Question: Whenever I tried running the code below it but it just doesn't seem to work. I am really new to all of this.
'''
import discord
from discord.ext import commands
import json
client = commands.Bot(command_prefix='')
class lvls(commands.Cog):
def __init__(self, bot):
self.bot = bot
@commands.Cog.listener
async def on_member_join(self, member):
with open(r"C:\Users\Frank\Desktop\BOTZS\test.py", 'r') as f:
users = json.load(f)
await update_data(users, member)
with open('LvlUP.json', 'w') as f:
json.dump(users, f)
@commands.Cog.listener()
async def on_message(self, message):
if message.author.bot == False:
with open('LvlUP.json', 'r') as f:
users = json.load(f)
await update_data(users, message.author)
await add_experience(users, message.author, 5)
await level_up(users, message.author, message)
with open('LvlUP.json', 'w') as f:
json.dump(users, f)
async def update_data(self, users, user):
if not f'{user.id}' in users:
users[f'{user.id}'] = {}
users[f'{user.id}']['experience'] = 0
users[f'{user.id}']['level'] = 1
async def add_experience(self, users, user, exp):
users[f'{user.id}']['experience'] += exp
async def level_up(self, users, user, message):
experience = users[f'{user.id}']['experience']
lvl_start = users[f'{user.id}']['level']
lvl_end = int(experience ** (1 / 4))
if lvl_start < lvl_end:
embed = discord.Embed(title="**LEVEL UP!**",
description=f'{user.mention} has leveled up to level {lvl_end}! 🔥 'f'\n Soundwave Superior,{user.mention} Inferior ',
color=discord.Color.dark_red())
embed.set_thumbnail(url=user.avatar_url)
users[f'{user.id}']['level'] = lvl_end
await message.channel.send(embed=embed)
def setup(client):
client.add_cog(lvls(client))
'''

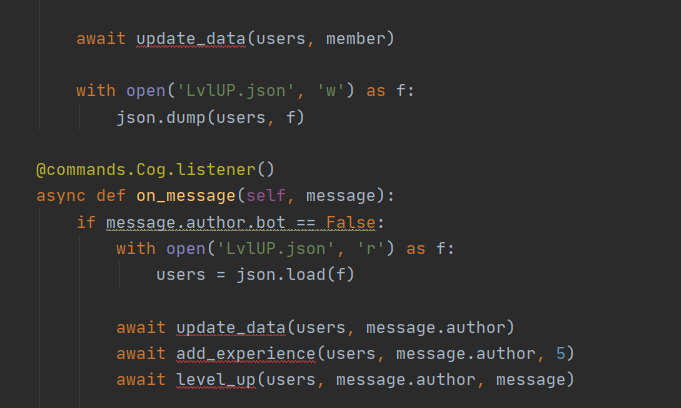
Answer: You need to add '()' for 'commands.Cog.listener':
'''
# Your code
@commands.Cog.listener()
async def on_member_join(self, member):
# Your code
'''
You need to setup client in the end of the file:
'''
# Your code
setup(client)
'''
And you need to run client after setup:
'''
# Your code
setup(client)
client.run('YOUR_TOKEN') # Set your token for the bot
'''
if you don't understand my comments:
'''
import discord
from discord.ext import commands
import json
client = commands.Bot(command_prefix='')
class lvls(commands.Cog):
def __init__(self, bot):
self.bot = bot
@commands.Cog.listener()
async def on_member_join(self, member):
with open(r"C:\Users\Frank\Desktop\BOTZS\test.py", 'r') as f:
users = json.load(f)
await update_data(users, member)
with open('LvlUP.json', 'w') as f:
json.dump(users, f)
@commands.Cog.listener()
async def on_message(self, message):
if message.author.bot == False:
with open('LvlUP.json', 'r') as f:
users = json.load(f)
await update_data(users, message.author)
await add_experience(users, message.author, 5)
await level_up(users, message.author, message)
with open('LvlUP.json', 'w') as f:
json.dump(users, f)
async def update_data(self, users, user):
if not f'{user.id}' in users:
users[f'{user.id}'] = {}
users[f'{user.id}']['experience'] = 0
users[f'{user.id}']['level'] = 1
async def add_experience(self, users, user, exp):
users[f'{user.id}']['experience'] += exp
async def level_up(self, users, user, message):
experience = users[f'{user.id}']['experience']
lvl_start = users[f'{user.id}']['level']
lvl_end = int(experience ** (1 / 4))
if lvl_start < lvl_end:
embed = discord.Embed(title="**LEVEL UP!**",
description=f'{user.mention} has leveled up to level {lvl_end}! 🔥 'f'\n Soundwave Superior,{user.mention} Inferior ',
color=discord.Color.dark_red())
embed.set_thumbnail(url=user.avatar_url)
users[f'{user.id}']['level'] = lvl_end
await message.channel.send(embed=embed)
def setup(client):
client.add_cog(lvls(client))
setup(client)
client.run('YOUR_TOKEN')
'''
I hope it's help you.
UPD: Try to add 'self.' for your functions:
'''
# on_member_join
await self.update_data(users, member)
# on_message
await self.update_data(users, message.author)
await self.add_experience(users, message.author, 5)
await self.level_up(users, message.author, message)
'''